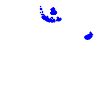
Particle: kaon